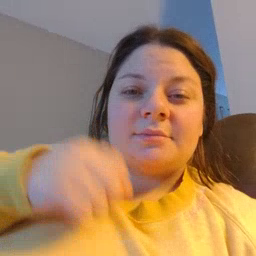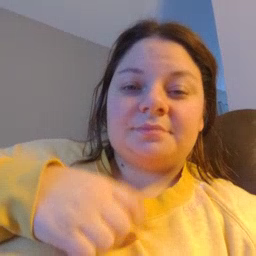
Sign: snack